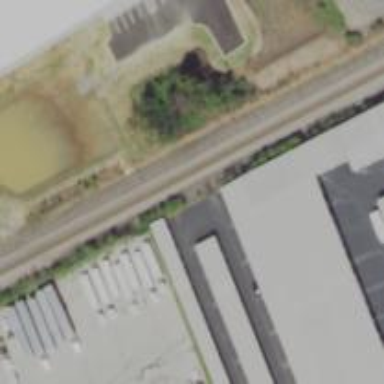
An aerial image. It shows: Railway siding for service.